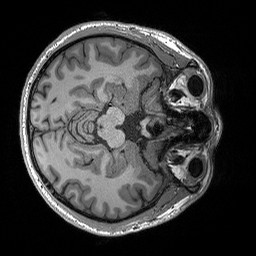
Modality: T1w
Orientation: axial
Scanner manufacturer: siemens
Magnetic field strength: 3 T
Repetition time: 2.3 s
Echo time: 0.00298 s